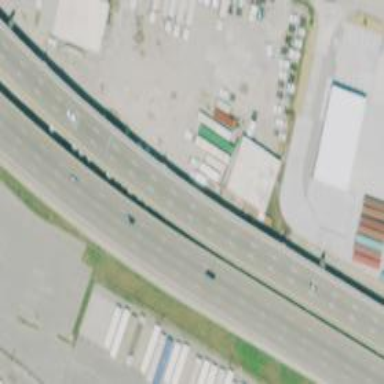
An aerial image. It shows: Viaduct bridge on motorway.